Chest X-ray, PA view. Patient: 45 years old, sex M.
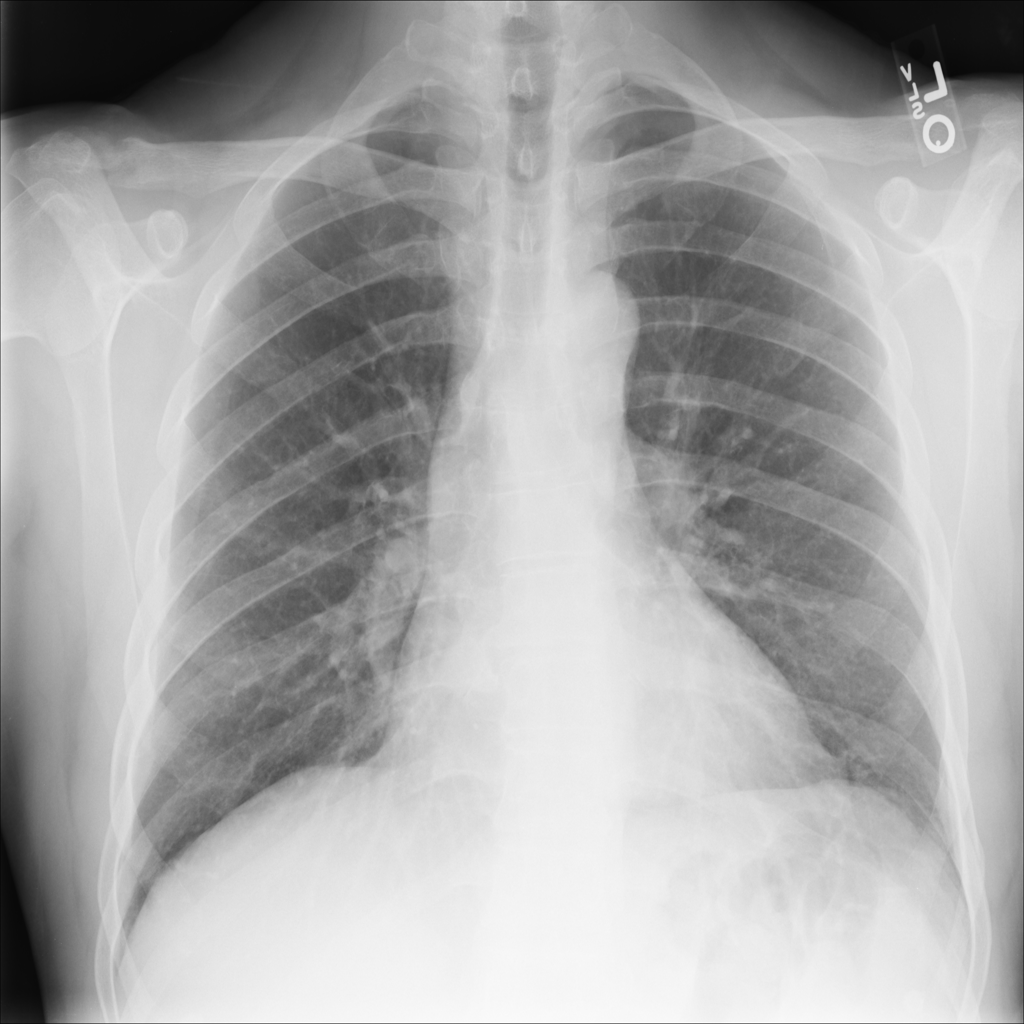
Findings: No Finding